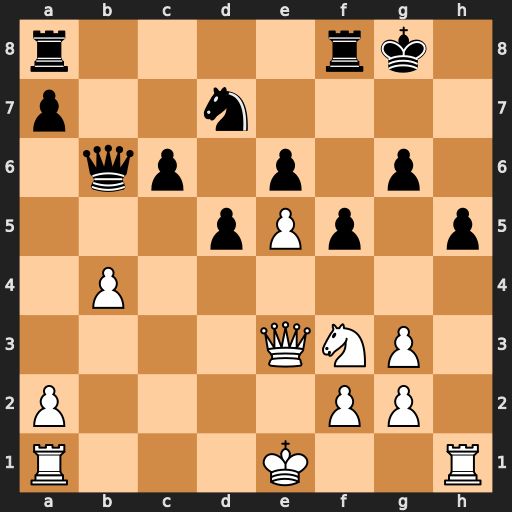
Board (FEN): r4rk1/p2n4/1qp1p1p1/3pPp1p/1P6/4QNP1/P4PP1/R3K2R
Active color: w
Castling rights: KQ
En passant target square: -
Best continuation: Qh6 Qxb4+ Kf1 Qe7 Qxg6+